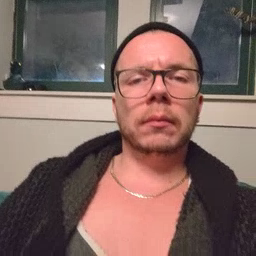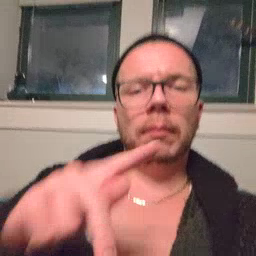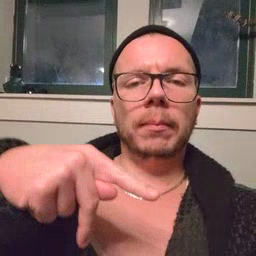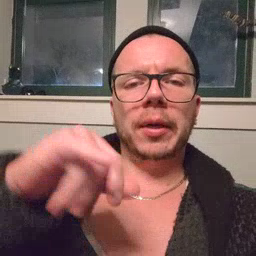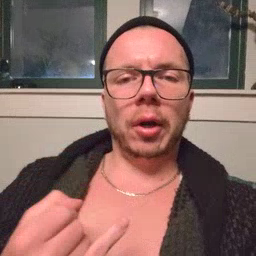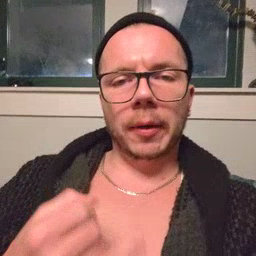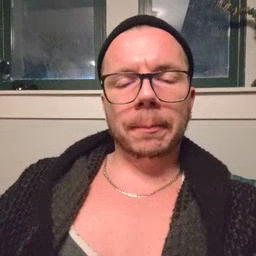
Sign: pajamas